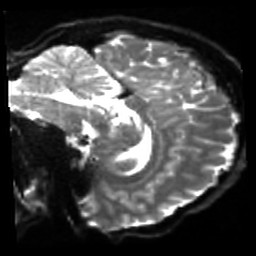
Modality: sbref
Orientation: sagittal
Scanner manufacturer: siemens
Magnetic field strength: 3 T
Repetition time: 4 s
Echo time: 0.0594 s